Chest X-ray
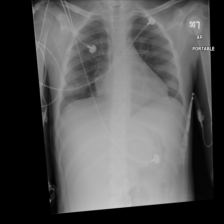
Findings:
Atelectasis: positive
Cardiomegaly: negative
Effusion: negative
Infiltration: positive
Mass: negative
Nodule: negative
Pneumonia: negative
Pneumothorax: negative
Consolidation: negative
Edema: negative
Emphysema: negative
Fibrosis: negative
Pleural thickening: negative
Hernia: negative